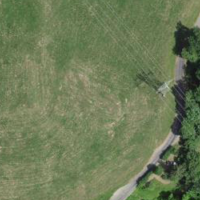
EUNIS habitat code: 24
Species observed at this site:
Allium ursinum
Lamium galeobdolon